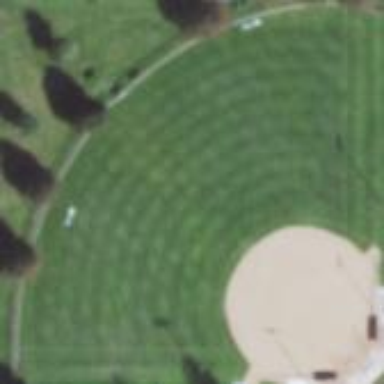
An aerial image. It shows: Baseball pitch for leisure land.